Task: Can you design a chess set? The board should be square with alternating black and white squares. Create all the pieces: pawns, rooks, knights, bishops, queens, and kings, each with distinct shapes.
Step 2118:
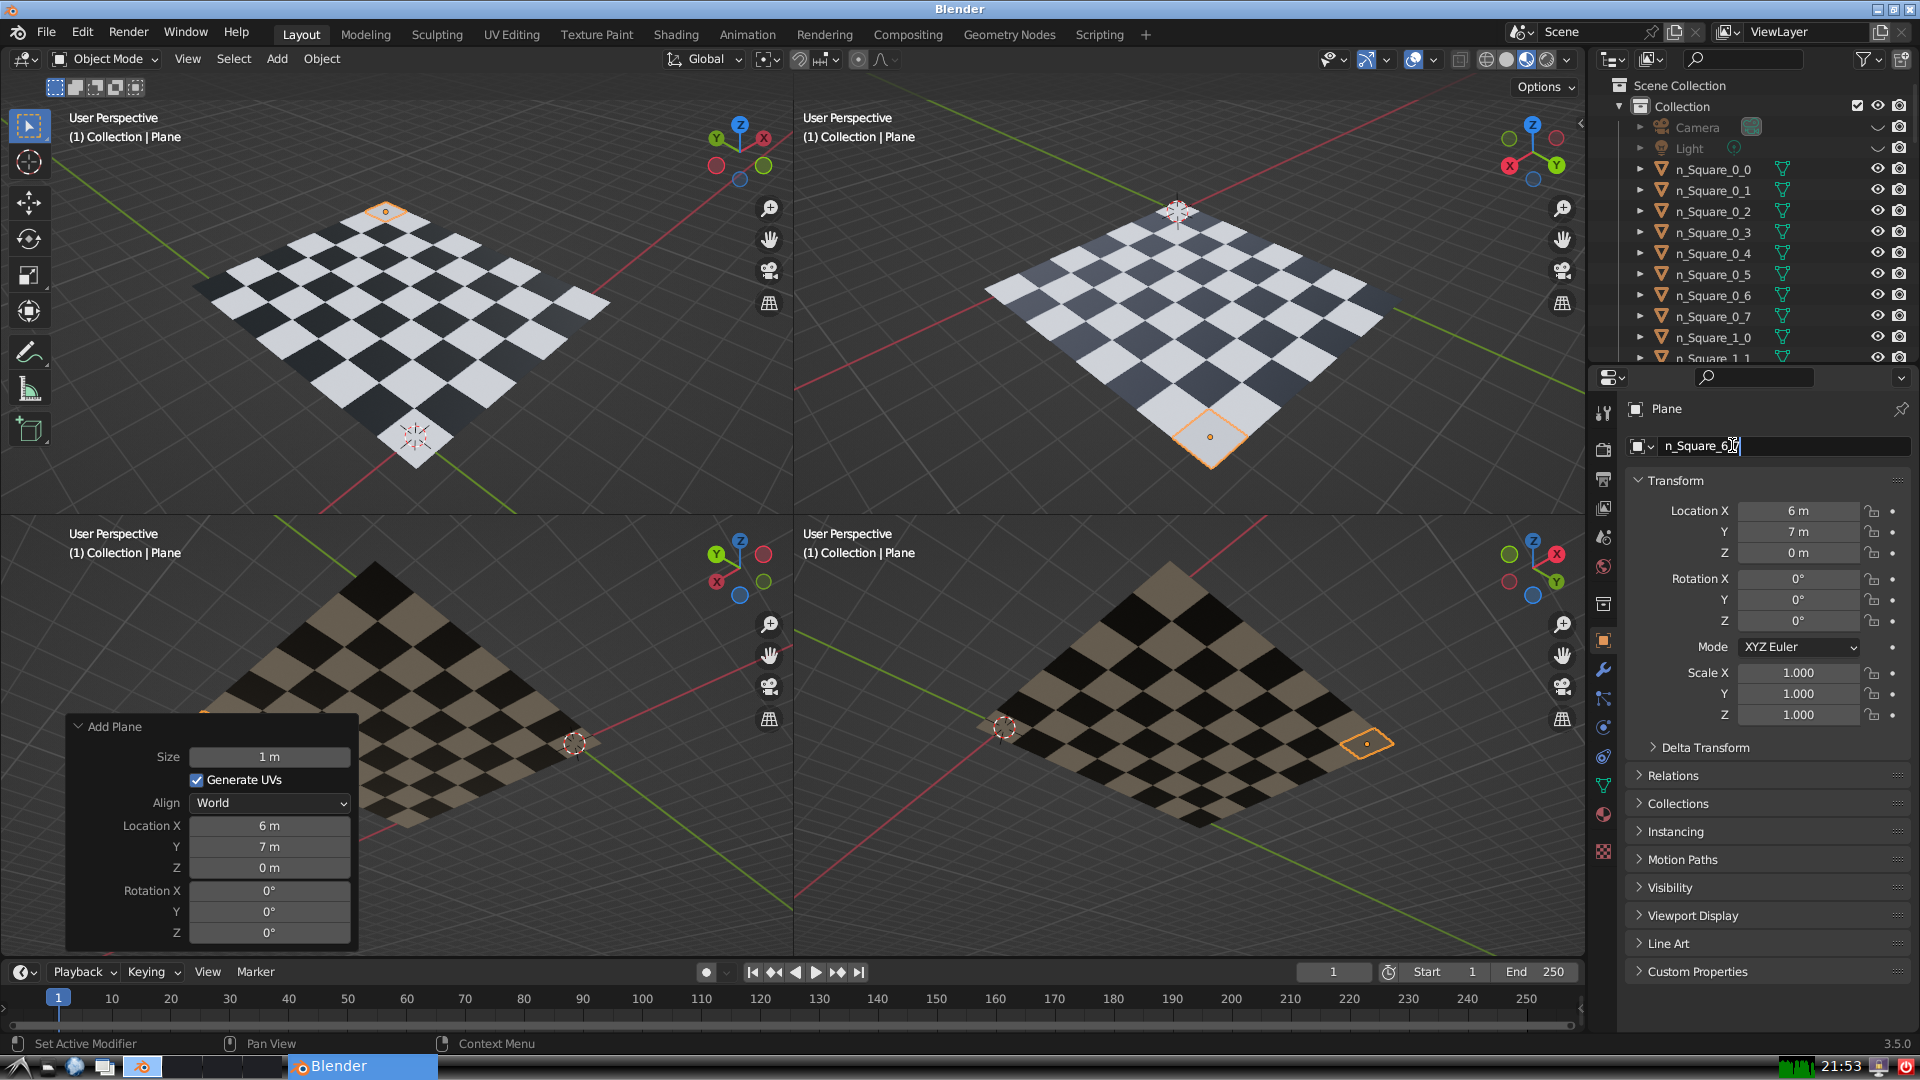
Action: {"key_press": ['Return']}